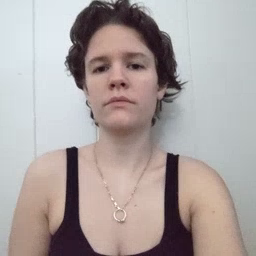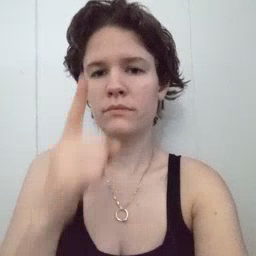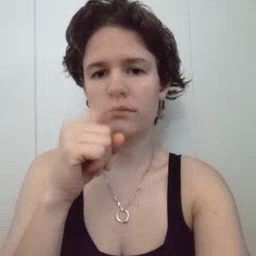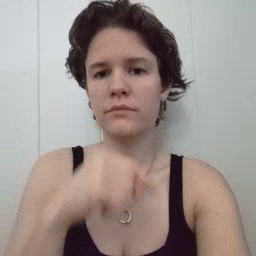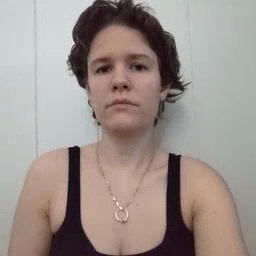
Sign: mouse